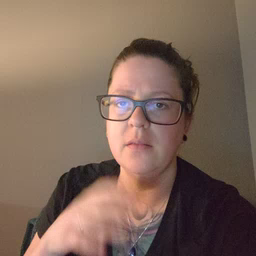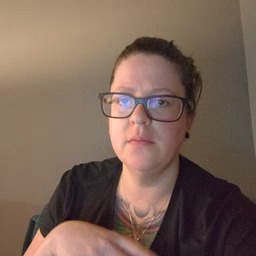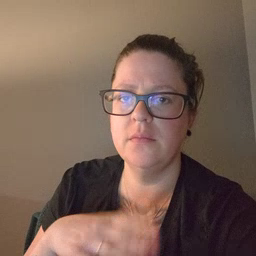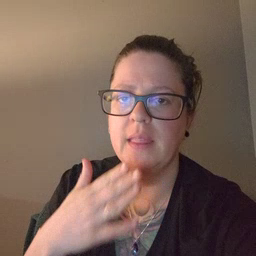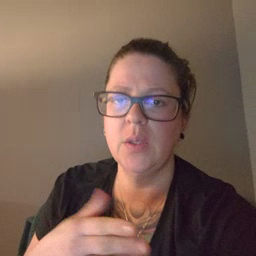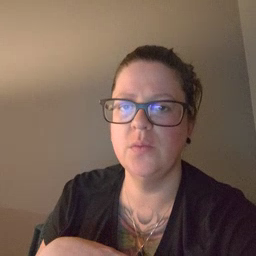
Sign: thankyou